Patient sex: M
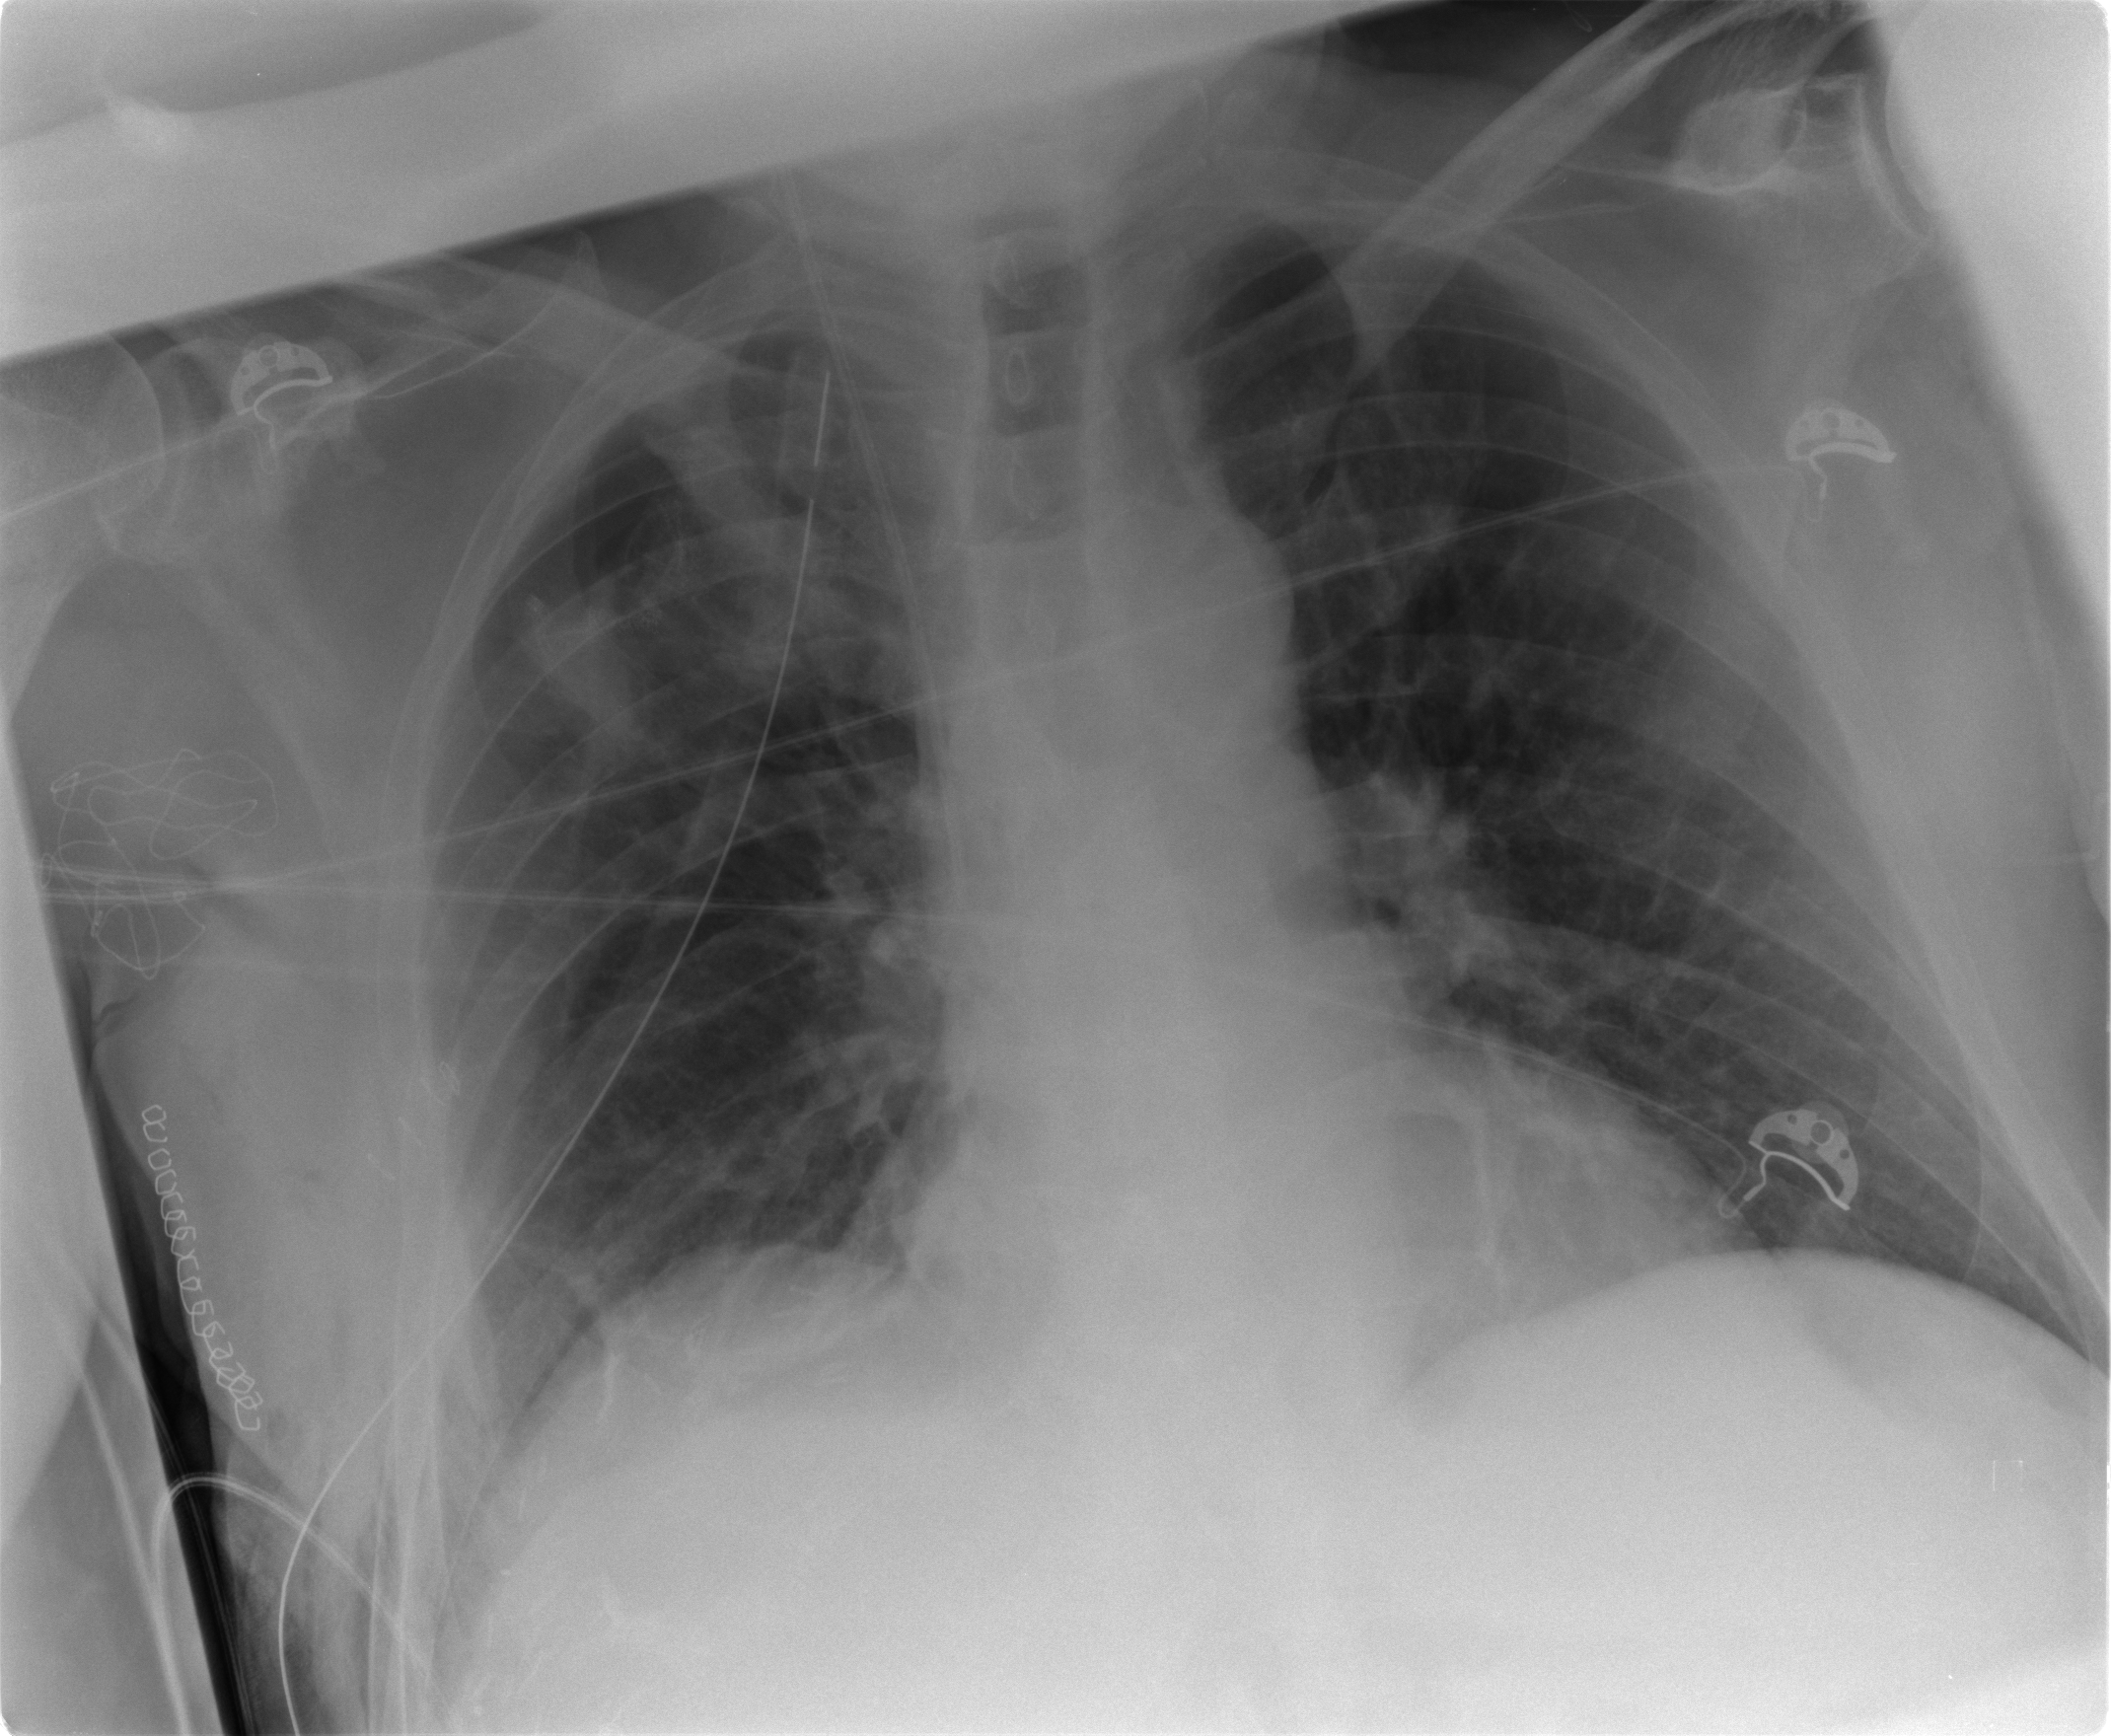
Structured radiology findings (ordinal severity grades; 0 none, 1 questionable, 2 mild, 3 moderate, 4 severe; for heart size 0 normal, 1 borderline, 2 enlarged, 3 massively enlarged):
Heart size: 0
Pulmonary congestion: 0
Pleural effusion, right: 0
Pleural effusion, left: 0
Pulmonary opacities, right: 0
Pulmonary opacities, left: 0
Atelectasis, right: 2
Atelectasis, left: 0